Question: i have made a toolbar using links placed inside listitems but the problem is that i cant get my toolbar to sit on a "div" placed below it. This <URL>.
but this is what am getting in firefoxNotice the space between my 'toolbar' and the div below it. Questions
1. why is the code displaying properly in jsfiddle but displaying badly if i run it directly in fierfox?
2. How can i solve the problem?
ps:
here is the html
'''
<html><head>
<link rel='stylesheet' type='text/css' href='style.css'>
</head><body>
<div id='headercontainer'>
<h2>welcome to research club</h2>
<ul class='mainNavigation'>
<li><a class='currentPage' href='#'>Home</a></li>
<li><a href='#'>Meetups</a></li>
<li><a href='#'>Feedback</a></li>
<li><a href='#'>About</a></li>
</ul>
</div>
<div id='page'>
<p> this is a simple paragraph inside the page that is full of meaningless words but tries to populate a page . mama miya tolina galya mamba eno.</p>
</div><!--#page-->
</html>
'''
Here is the css
'''
div#headercontainer
{
position:relative;
}
div#page
{
margin:0px 50px 0px 50px;
padding:0 450px 0 30px;
position:relative;
background:#181C21;
clear:right;
color:white;
}
ul.mainNavigation
{
list-style:none;
margin:0px 50px 0px 0px;
position:absolute;
bottom:0; right:0;
padding:0;
}
ul.mainNavigation li
{
background:#192839;
color:white;
float:left;
height:1.6em;
padding:5px;
}
ul.mainNavigation li a
{
color:#bbbbbb;
display:block;
text-decoration:none;
height:1.6em;
font-size:0.9em;
}
ul.mainNavigation li a:hover
{
border-bottom:2px solid #0F67ff;
color:white;
}
ul.mainNavigation li a.currentPage
{
border-bottom:2px solid #176092;
}
'''
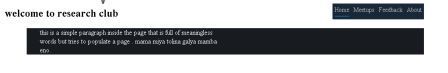
Answer: I'm guessing that you haven't added a general selector to put all margins and paddings to 0, in this case you would need to add:
'''
div#headercontainer {
position:relative;
padding:0px;
margin:0px;
}
'''
or
'''
*{
padding:0px;
margin:0px;
border:0px;
}
'''
All browsers have some basic setups for non defined elements meaning I can set the I want all texts to be white instead of black and if you haven't set the color all the texts will be written in white.
Hoping this will help...